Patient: sex F, age 52
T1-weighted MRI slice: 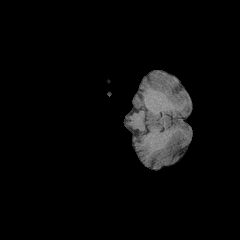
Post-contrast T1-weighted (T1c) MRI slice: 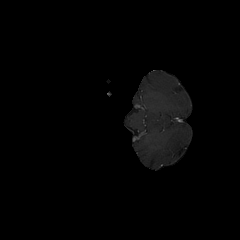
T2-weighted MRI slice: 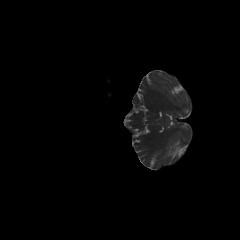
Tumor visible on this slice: no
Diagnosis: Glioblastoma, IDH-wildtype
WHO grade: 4